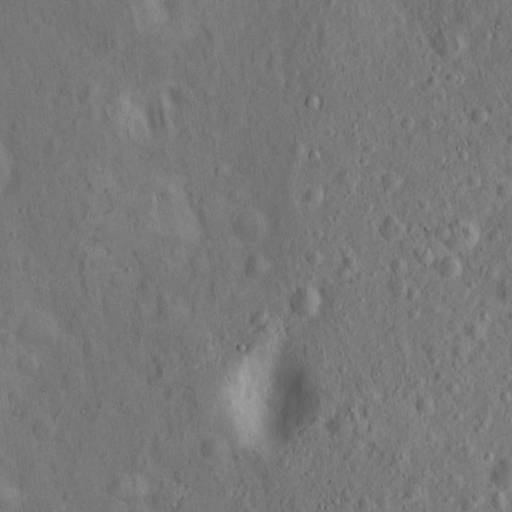
Objects detected: cone